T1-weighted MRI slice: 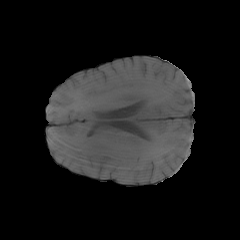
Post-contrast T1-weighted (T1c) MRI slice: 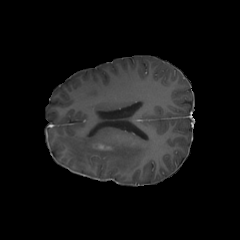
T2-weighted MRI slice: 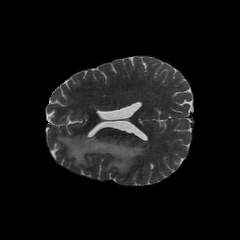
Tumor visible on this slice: yes